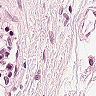
Metastatic tissue present: no